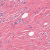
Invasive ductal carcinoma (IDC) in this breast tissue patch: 0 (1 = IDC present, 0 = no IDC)